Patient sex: M
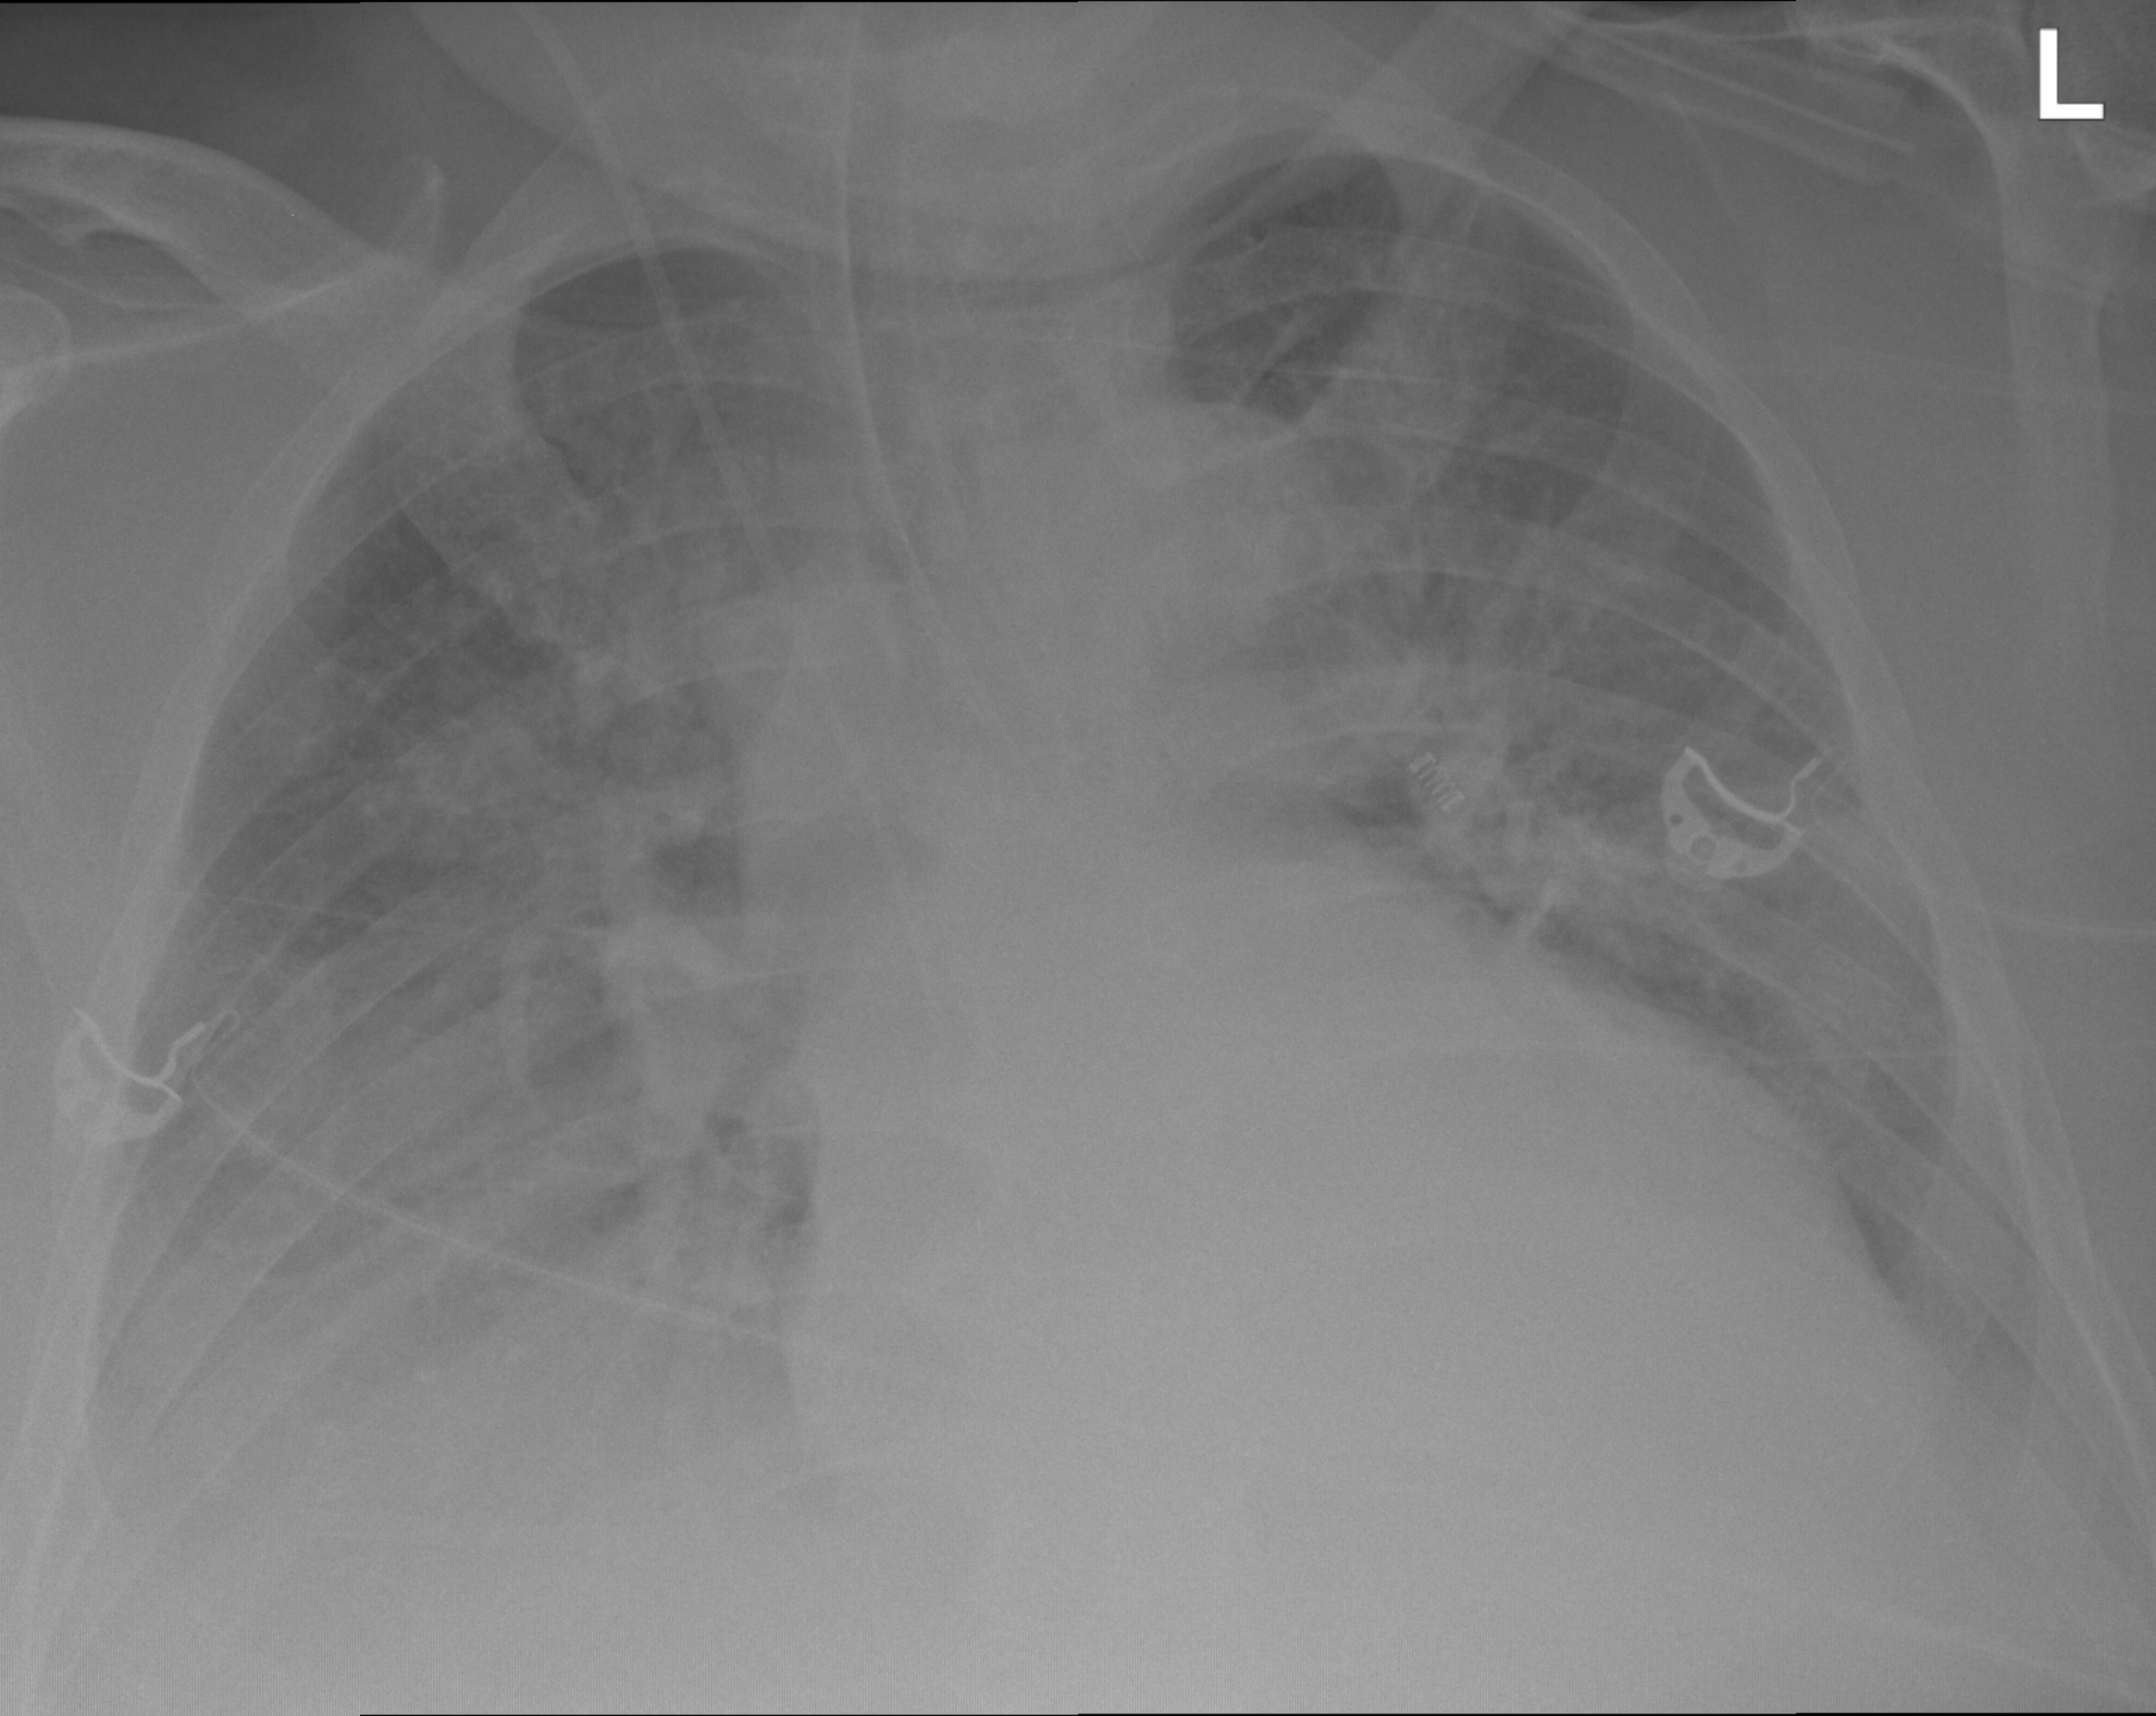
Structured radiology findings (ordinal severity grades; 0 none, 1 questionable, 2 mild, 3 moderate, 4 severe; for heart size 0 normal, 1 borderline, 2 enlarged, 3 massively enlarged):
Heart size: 1
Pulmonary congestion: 0
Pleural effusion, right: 3
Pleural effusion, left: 2
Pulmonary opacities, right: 0
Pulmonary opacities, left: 0
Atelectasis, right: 3
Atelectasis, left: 3